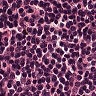
Metastatic tissue present: no